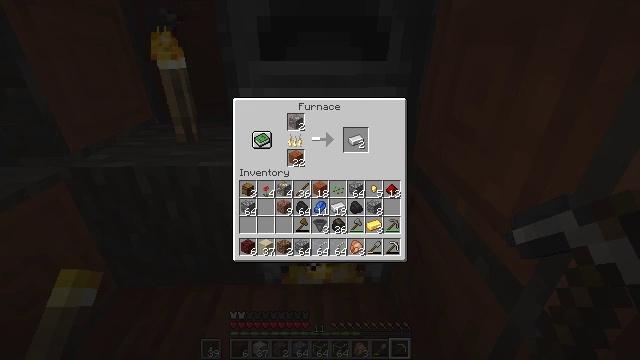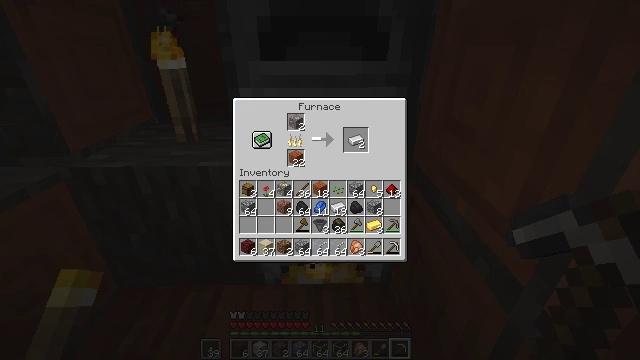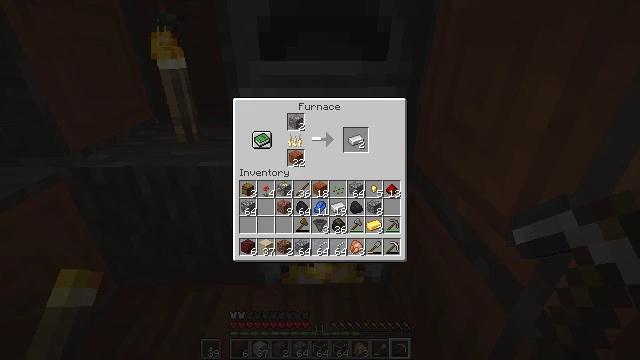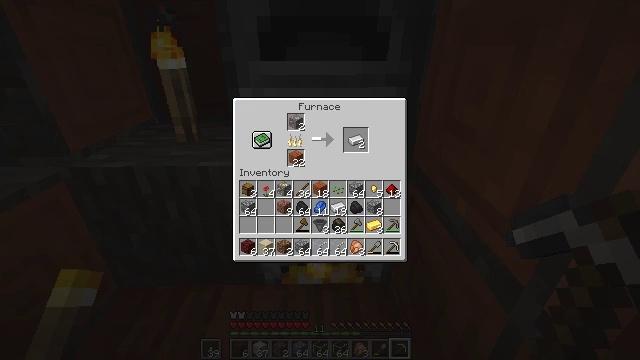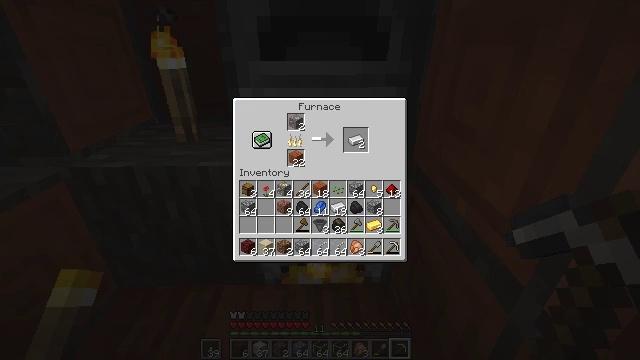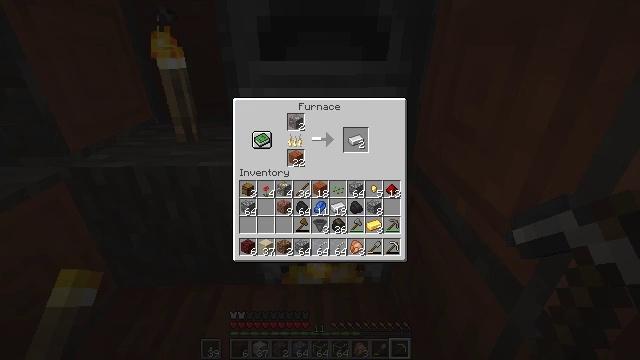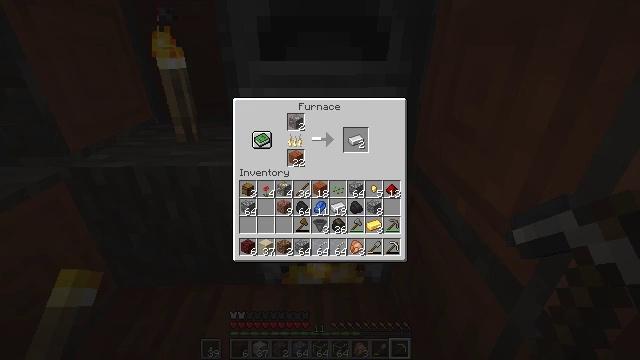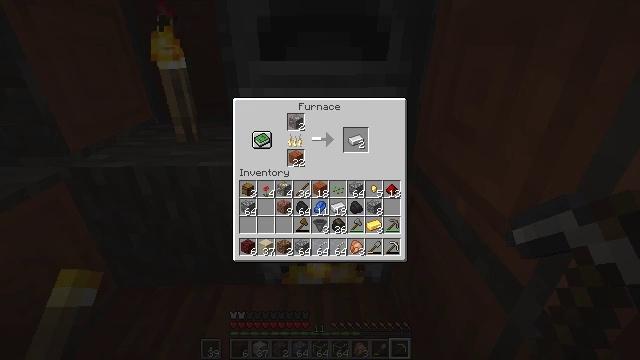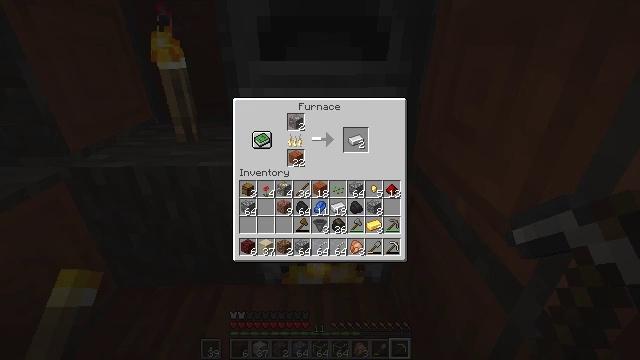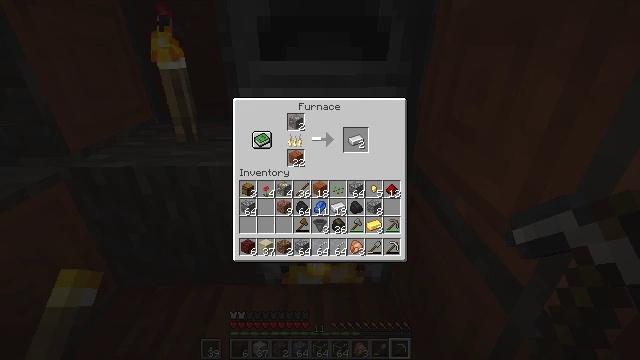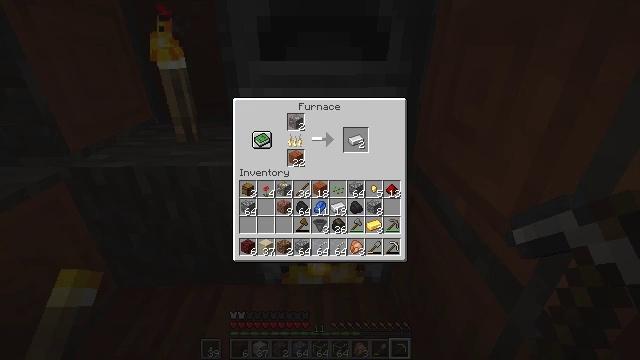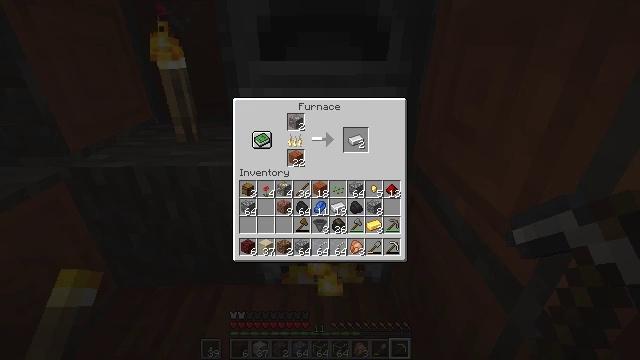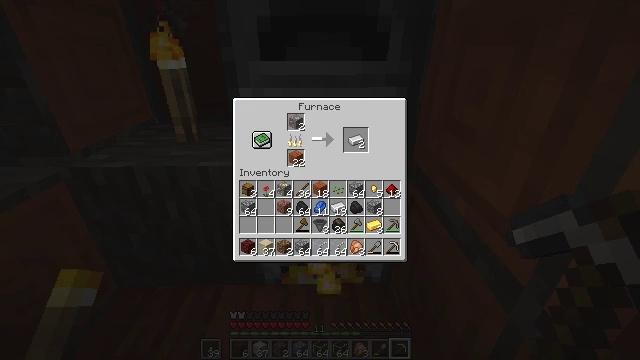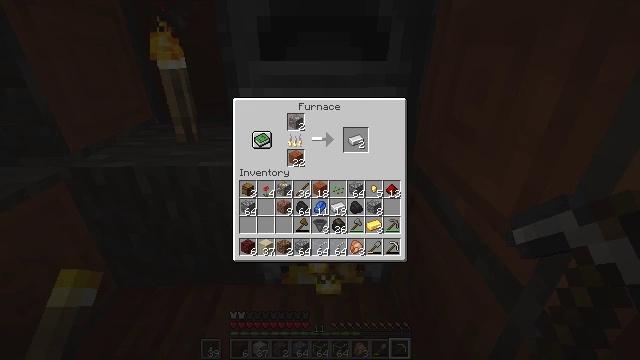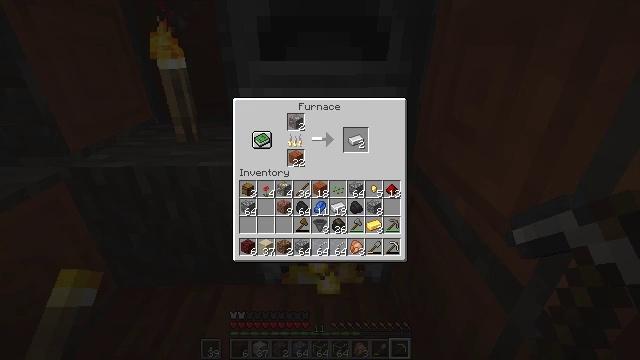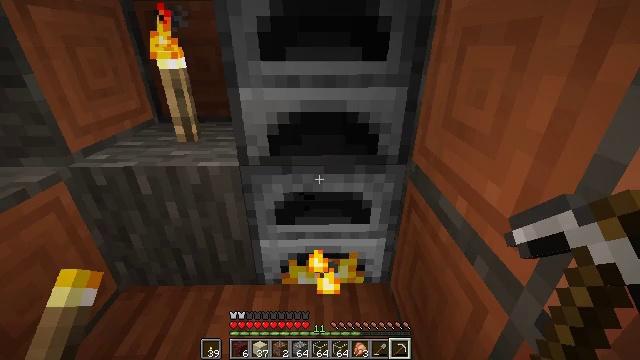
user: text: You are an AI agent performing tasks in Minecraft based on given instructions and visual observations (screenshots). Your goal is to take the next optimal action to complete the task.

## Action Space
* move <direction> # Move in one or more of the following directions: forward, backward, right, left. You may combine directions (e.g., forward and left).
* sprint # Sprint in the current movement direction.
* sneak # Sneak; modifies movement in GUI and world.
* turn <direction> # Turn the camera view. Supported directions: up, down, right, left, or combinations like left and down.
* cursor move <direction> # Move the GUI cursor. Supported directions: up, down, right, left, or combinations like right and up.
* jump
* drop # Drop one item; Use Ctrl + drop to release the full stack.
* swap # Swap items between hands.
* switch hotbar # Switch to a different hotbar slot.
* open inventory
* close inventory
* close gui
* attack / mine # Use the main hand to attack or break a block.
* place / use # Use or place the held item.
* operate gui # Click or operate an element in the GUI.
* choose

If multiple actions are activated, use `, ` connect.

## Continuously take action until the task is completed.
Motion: motion action
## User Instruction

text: Create an acacia sign on the crafting table.
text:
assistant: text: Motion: no_op
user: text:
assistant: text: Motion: no_op
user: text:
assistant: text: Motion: no_op
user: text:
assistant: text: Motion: no_op
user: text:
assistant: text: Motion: no_op
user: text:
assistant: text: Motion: no_op
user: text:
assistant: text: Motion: no_op
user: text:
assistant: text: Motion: no_op
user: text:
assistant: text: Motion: no_op
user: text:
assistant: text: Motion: no_op
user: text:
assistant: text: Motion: no_op
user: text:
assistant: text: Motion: no_op
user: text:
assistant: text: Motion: no_op
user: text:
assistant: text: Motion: no_op
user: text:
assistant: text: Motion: no_op
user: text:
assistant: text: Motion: close gui
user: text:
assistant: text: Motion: no_op
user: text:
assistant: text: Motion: no_op
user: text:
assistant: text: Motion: no_op
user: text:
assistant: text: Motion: turn left
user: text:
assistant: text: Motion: turn left and up
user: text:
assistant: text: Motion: turn left and up
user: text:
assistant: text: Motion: turn left and up
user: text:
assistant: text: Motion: turn left
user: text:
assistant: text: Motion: turn left
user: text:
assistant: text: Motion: no_op
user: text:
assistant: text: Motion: no_op
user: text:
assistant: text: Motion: no_op
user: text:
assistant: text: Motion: no_op
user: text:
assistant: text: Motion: no_op